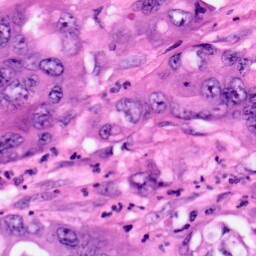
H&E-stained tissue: Pancreatic